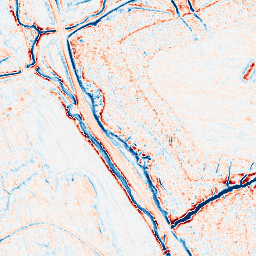
Category: edge_preserving
Decomposition family: anisotropic_diffusion
Decomposition parameters: iterations: 10
kappa: 10
gamma: 0.2
Upsampling method: quintic
Upsampling parameters: scale: 8
Upsampling scale: 8